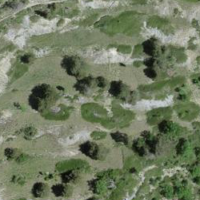
EUNIS habitat code: 45
Species observed at this site:
Juniperus communis